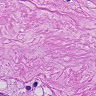
Metastatic tissue present: yes